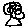
Label: tree